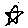
Label: star